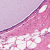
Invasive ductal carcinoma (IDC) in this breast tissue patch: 0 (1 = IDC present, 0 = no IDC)